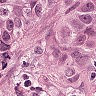
Metastatic tissue present: yes